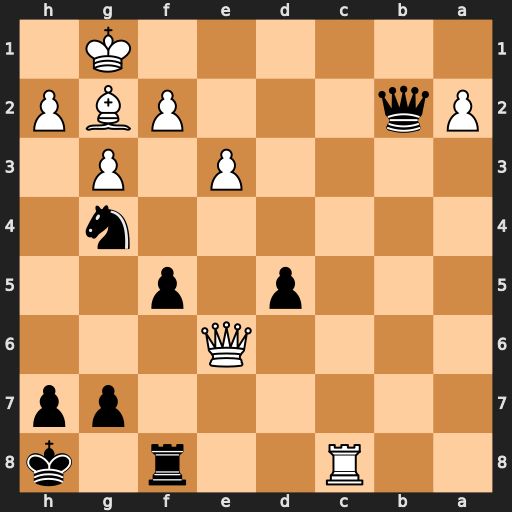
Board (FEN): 2R2r1k/6pp/4Q3/3p1p2/6n1/4P1P1/Pq3PBP/6K1
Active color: b
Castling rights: -
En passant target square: -
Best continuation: Qxf2+ Kh1 Qe1+ Bf1 Qxf1#